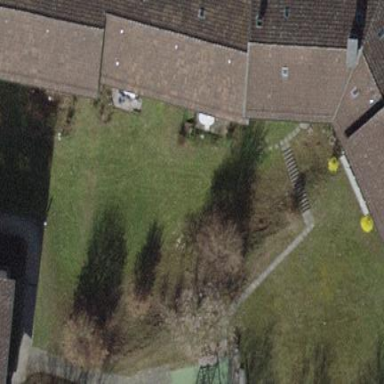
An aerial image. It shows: Garden that is leisure land.